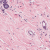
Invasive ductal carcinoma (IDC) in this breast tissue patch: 0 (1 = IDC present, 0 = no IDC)